Field crop: tomato
Growth stage: 1
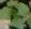
Species: solanum